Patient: sex F, age 60
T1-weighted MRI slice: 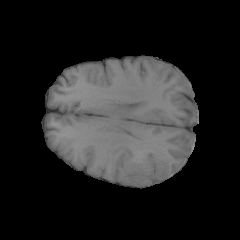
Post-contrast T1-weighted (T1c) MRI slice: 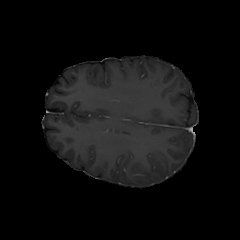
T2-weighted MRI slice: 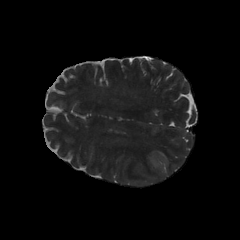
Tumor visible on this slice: yes
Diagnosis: Glioblastoma, IDH-wildtype
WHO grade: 4